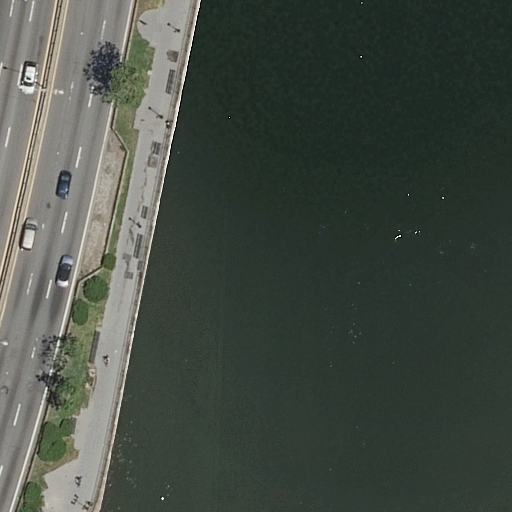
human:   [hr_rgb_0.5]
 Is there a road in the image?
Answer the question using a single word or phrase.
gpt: yes

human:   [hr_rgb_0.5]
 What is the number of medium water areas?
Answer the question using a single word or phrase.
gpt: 0

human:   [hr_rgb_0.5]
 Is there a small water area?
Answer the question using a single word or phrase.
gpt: no

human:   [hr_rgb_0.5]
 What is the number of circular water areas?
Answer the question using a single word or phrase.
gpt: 0

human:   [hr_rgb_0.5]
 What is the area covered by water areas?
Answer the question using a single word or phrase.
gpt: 7479m2

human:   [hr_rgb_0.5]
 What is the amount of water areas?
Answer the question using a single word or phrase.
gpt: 1

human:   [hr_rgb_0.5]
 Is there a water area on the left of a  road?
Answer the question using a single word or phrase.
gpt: no

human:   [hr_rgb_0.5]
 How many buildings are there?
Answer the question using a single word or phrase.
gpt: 0

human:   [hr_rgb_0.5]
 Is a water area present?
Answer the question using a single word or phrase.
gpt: yes

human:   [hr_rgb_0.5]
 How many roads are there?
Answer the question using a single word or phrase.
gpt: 3

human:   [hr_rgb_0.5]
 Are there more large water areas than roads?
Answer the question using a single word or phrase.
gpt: no

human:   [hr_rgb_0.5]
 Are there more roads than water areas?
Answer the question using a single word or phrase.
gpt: yes

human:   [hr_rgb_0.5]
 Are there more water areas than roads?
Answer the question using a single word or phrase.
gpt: no

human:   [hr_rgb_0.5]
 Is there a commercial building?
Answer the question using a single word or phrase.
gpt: no

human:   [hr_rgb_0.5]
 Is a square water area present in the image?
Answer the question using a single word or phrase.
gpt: no

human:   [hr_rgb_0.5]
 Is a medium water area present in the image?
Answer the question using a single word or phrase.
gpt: no

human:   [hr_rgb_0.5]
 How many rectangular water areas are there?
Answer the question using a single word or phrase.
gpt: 0

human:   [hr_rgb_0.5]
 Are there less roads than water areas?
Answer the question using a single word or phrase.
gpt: no

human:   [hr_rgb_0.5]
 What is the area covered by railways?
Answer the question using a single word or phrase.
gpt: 0m2

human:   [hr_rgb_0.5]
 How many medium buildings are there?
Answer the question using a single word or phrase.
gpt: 0

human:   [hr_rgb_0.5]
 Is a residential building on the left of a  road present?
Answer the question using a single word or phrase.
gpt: no

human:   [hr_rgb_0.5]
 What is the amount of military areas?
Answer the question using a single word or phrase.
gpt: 0

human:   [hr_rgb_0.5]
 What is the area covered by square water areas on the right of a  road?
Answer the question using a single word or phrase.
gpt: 0m2

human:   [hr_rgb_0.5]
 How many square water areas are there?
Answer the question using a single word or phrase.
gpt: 0

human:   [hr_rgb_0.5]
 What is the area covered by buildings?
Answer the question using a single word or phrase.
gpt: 0m2

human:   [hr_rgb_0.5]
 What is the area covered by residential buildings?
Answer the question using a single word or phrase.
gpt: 0m2

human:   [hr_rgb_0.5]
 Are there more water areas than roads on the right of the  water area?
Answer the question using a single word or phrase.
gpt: yes

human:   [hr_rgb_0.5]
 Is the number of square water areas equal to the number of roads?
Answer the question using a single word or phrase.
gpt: no

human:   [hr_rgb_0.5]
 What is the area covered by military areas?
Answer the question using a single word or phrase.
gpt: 0m2

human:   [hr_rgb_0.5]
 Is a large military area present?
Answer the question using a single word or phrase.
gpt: no

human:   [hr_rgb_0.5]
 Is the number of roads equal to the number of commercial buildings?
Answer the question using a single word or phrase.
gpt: no

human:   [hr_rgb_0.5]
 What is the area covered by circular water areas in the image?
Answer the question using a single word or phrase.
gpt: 0m2

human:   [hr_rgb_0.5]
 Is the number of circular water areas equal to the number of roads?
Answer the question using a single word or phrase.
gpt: no

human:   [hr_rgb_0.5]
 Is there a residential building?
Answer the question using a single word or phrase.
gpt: no

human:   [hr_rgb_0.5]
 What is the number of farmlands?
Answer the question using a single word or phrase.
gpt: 0

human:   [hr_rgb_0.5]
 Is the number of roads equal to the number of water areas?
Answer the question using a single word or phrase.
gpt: no

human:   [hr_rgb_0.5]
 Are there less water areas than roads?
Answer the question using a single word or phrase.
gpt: yes

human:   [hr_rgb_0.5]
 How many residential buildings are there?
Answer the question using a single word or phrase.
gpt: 0

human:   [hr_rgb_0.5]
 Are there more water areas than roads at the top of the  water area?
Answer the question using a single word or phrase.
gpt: no

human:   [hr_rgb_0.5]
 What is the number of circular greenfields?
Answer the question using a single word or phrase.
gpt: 0

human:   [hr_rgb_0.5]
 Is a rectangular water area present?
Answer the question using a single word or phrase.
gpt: no

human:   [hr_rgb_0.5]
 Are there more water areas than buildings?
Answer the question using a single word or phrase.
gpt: yes

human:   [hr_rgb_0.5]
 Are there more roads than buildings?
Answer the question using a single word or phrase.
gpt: yes

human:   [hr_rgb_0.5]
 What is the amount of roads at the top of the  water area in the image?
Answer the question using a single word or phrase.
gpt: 1

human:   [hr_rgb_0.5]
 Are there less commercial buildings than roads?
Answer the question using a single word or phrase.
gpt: yes

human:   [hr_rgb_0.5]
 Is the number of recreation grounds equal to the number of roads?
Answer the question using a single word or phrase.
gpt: no

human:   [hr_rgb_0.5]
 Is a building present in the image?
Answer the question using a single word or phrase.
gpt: no

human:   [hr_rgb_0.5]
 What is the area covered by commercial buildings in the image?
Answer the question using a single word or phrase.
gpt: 0m2

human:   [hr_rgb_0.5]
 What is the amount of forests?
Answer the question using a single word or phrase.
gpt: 0

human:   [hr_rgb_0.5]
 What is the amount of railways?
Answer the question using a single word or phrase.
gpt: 0

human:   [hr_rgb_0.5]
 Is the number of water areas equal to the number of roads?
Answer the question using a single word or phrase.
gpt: no

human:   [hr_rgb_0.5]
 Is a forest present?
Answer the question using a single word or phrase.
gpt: no

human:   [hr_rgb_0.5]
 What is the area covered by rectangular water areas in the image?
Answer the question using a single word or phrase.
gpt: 0m2

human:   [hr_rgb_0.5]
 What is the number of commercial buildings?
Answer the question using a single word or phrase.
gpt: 0

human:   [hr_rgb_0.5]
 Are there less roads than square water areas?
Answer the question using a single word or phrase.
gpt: no

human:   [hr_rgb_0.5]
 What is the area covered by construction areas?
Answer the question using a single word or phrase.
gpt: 0m2

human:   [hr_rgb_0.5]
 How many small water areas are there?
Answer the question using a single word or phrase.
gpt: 0

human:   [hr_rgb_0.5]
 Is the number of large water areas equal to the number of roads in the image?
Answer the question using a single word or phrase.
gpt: no

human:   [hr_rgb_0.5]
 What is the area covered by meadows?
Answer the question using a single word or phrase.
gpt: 0m2

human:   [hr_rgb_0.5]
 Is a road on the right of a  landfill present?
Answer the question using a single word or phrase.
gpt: no

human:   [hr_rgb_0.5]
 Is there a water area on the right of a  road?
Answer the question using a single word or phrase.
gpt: yes

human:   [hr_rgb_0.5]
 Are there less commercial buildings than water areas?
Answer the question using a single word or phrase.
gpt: yes

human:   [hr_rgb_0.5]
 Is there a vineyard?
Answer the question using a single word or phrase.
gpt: no

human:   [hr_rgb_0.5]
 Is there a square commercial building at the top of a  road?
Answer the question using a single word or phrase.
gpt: no